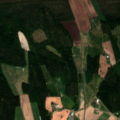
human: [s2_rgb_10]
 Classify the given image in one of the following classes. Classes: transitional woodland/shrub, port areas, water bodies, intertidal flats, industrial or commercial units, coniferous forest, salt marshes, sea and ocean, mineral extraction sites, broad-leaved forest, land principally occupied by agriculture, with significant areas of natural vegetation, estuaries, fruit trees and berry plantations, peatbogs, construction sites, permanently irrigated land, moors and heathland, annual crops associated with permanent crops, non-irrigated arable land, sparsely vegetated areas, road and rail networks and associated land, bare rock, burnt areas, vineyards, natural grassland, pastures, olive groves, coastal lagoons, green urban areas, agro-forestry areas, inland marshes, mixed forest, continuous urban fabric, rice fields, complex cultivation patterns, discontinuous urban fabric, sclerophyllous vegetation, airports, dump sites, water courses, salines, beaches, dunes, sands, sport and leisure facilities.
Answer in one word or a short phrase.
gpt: non-irrigated arable land, land principally occupied by agriculture, with significant areas of natural vegetation, coniferous forest, mixed forest